Question: i am trying to implement complex search functionality in jgrid. But i want to change the value that a user specified in a search box before user presses find button.

1. Here you can see the values 17 20 35 36 37 53 54 and i want those values comma saperated so before i hit find i want to change the values in a text box so can anyone tell me how can i do that ?
2. more over i want to know how can i customized the look of this search box forexample instead of id , is in i want some user friendly UI in which user can simple put the values and hit find , but i dont know how to change the look of this search box in inject our own look and make the search box non dragable
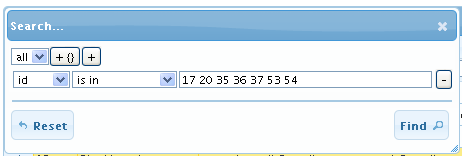
Answer: I recommend you to read <URL> where I shown how implement even more complex changing of the user input as you need.
In case of Searching dialog you can use <URL>.
The main idea is that one can get the reference on the internal 'postData' parameter of jqGrid with respect of 'getGridParam' method. The 'filters' property of the 'postData' represent the filters serialized as the JSON string (see <URL> and place the results back in 'postData.filters'. If you do all the changes inside of 'onSearch' or 'beforeSearch' callback the modified filter will be used.